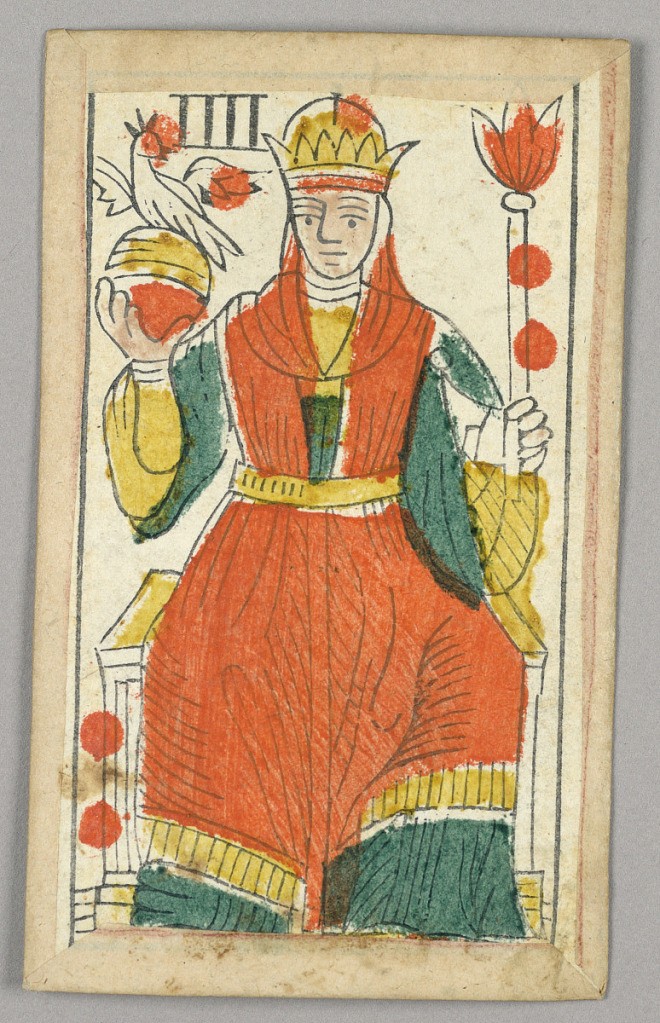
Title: Minchiate (Tarot) Playing Card
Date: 17th century
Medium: Stencil-colored woodblock print
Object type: Playing card
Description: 1909-22-1-1/35: Partial set of Italian Minchiate playing cards50;     1909-22-1-4: Part of a set of Italian Minchiate playing cards.50